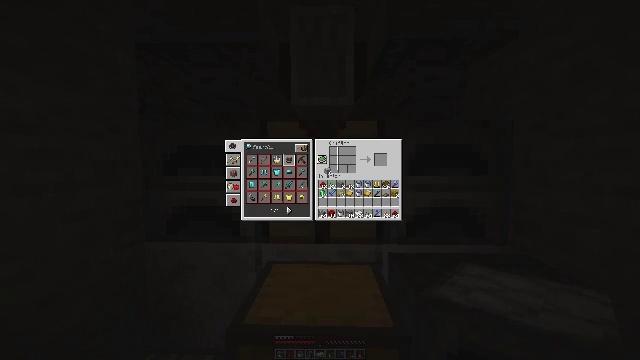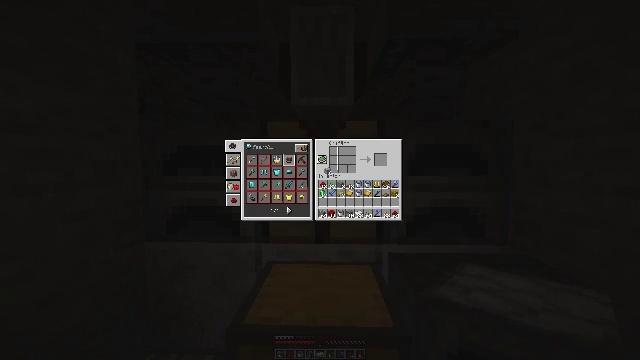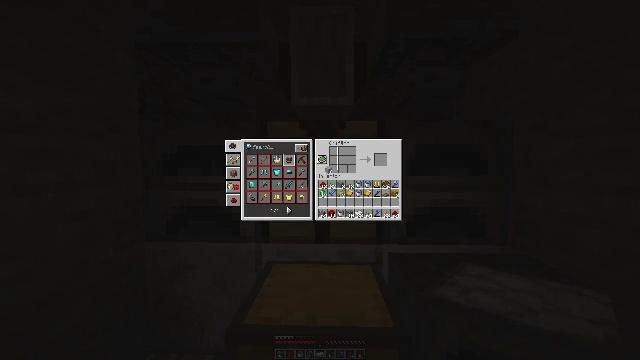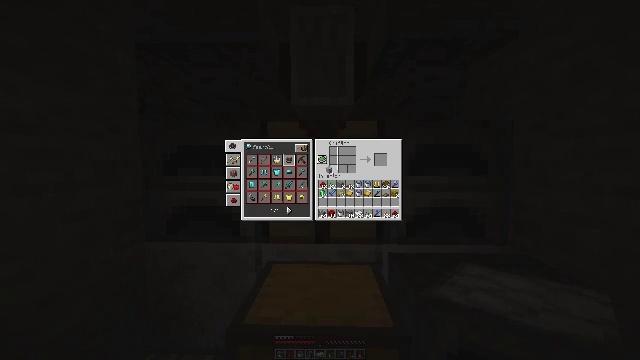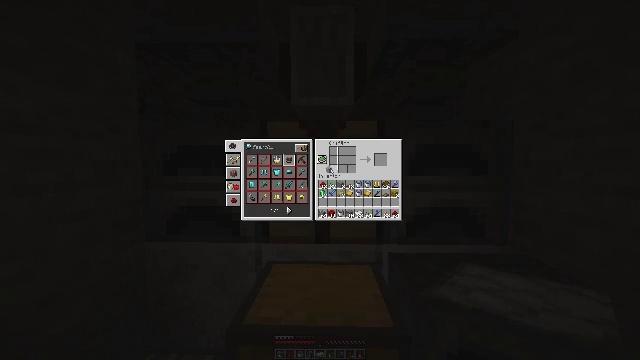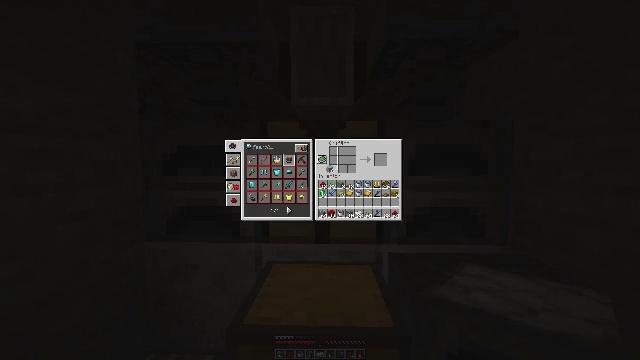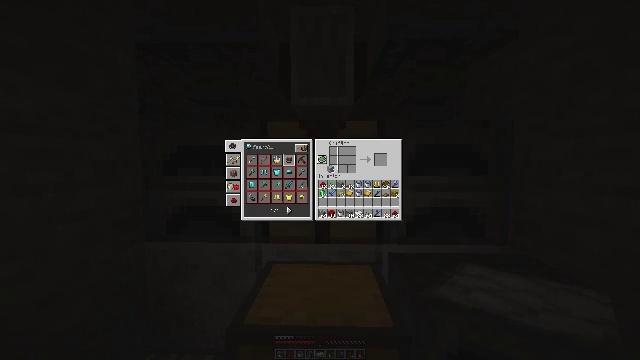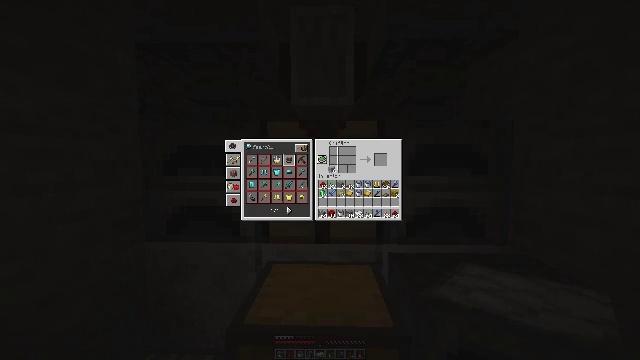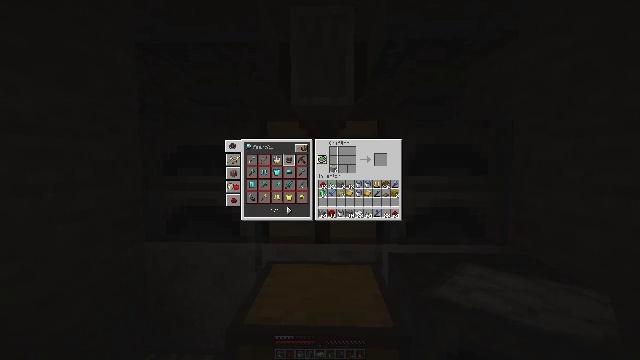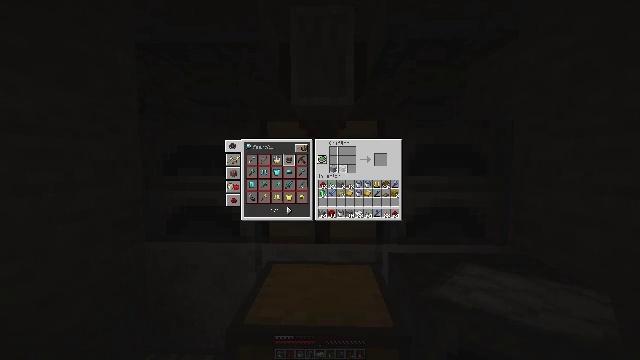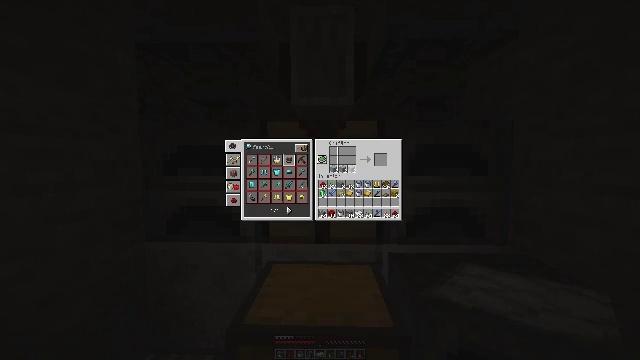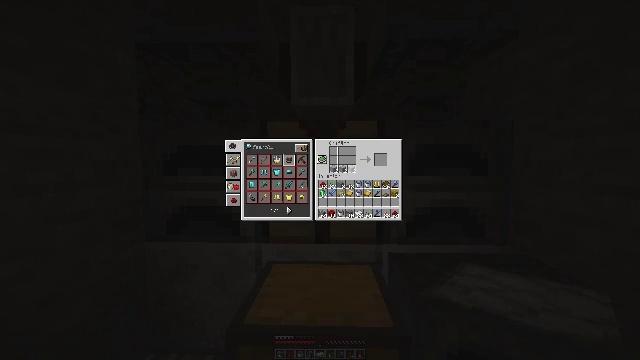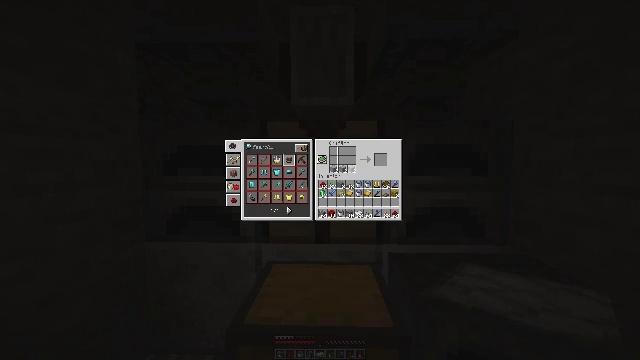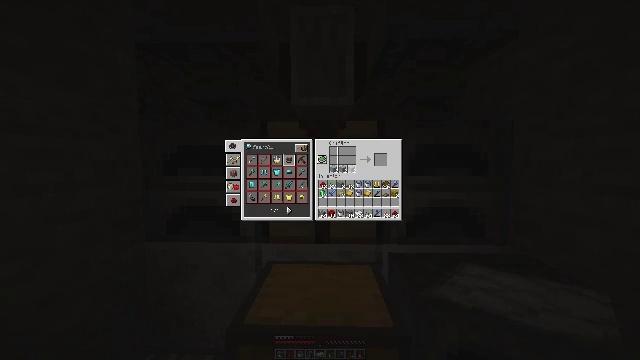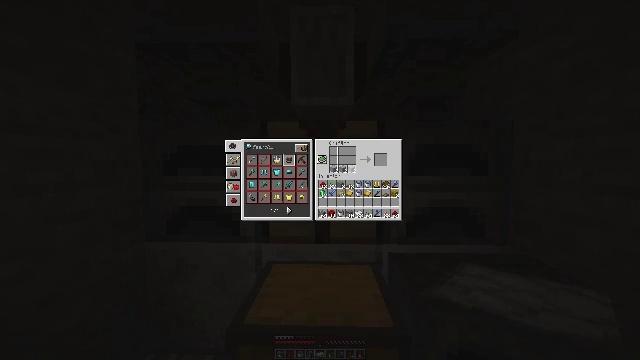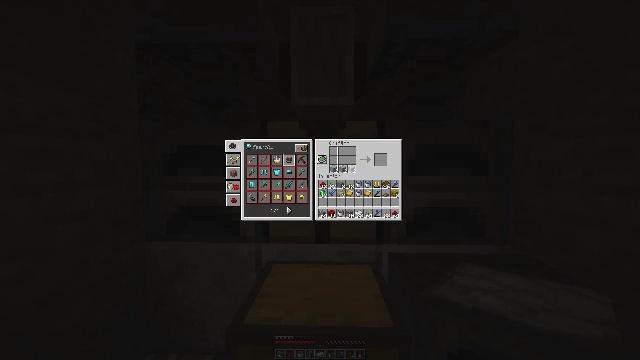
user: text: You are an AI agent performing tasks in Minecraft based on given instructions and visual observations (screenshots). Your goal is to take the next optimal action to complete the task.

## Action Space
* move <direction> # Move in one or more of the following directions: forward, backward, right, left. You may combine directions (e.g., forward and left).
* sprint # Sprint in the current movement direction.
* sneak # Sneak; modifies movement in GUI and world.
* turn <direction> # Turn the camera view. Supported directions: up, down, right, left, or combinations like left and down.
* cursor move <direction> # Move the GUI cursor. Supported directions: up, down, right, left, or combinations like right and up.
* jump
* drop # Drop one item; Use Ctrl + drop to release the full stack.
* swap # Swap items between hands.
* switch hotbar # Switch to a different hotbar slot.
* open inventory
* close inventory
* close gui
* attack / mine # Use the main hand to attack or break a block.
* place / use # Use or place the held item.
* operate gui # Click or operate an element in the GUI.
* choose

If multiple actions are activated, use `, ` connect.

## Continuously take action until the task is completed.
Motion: motion action
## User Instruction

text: Craft a blast furnace using a regular furnace, iron ingots, and smooth stone.
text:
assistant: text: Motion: no_op
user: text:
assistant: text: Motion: no_op
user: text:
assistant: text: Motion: no_op
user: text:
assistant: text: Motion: no_op
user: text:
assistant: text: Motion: no_op
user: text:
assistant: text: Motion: attack / mine
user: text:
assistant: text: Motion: attack / mine
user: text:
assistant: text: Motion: attack / mine
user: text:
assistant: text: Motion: turn right, attack / mine
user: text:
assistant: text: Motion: turn right, attack / mine
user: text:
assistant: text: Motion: turn right, attack / mine
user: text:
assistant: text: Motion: attack / mine
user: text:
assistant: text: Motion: attack / mine
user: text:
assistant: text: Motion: attack / mine
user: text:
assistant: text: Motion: attack / mine
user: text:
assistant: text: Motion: attack / mine
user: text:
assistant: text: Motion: turn down
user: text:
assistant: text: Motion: turn right and down
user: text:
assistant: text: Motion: turn right and down
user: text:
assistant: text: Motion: no_op
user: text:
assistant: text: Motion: no_op
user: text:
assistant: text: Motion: no_op
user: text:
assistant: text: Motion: no_op
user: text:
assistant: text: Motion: no_op
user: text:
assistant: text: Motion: no_op
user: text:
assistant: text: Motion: turn left
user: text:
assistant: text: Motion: turn left and down
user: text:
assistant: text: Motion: turn left
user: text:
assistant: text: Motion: no_op
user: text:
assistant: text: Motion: no_op